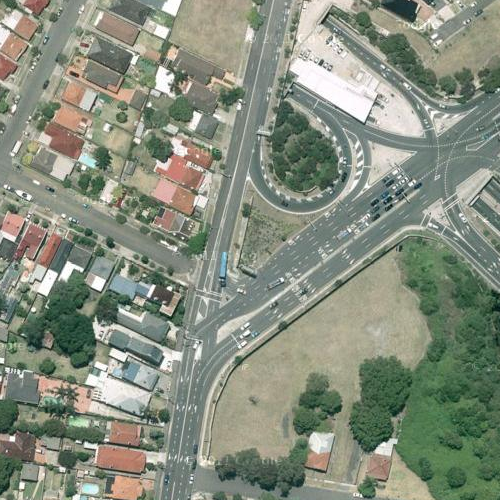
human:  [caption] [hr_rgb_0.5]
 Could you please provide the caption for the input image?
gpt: A residential area with many houses arranged neatly and a main road in the middle .

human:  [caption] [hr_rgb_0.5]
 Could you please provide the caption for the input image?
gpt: A residential area with many houses arranged neatly while a main street in the middle .

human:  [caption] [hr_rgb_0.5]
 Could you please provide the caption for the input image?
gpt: Many houses arranged neatly with a main street go across this area .

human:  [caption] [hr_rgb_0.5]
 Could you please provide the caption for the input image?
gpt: This is a residential area with many houses and a main street in the middle .

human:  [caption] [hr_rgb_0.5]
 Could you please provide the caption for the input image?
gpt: Lots of houses arranged neatly in the residential area with a main street in the middle .